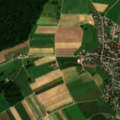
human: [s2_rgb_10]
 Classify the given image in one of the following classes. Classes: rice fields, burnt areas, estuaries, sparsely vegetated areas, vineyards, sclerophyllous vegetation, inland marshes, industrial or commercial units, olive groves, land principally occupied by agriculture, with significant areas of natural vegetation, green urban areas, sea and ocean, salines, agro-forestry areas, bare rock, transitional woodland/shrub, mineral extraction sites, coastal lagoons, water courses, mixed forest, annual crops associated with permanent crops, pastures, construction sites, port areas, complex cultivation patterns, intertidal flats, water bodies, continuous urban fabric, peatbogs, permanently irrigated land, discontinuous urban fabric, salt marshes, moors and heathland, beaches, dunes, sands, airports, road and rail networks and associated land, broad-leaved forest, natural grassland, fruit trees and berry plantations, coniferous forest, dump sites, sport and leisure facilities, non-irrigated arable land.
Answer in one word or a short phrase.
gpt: discontinuous urban fabric, non-irrigated arable land, mixed forest